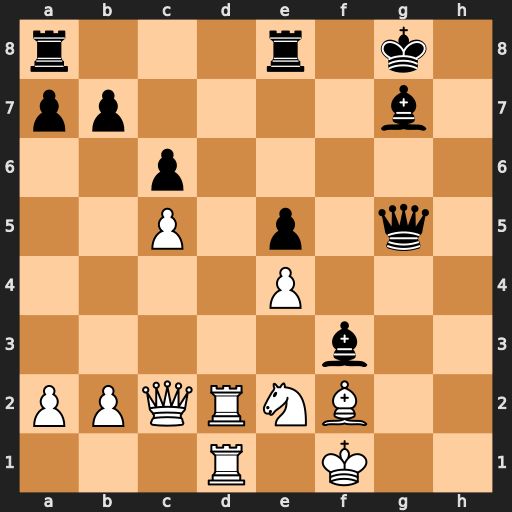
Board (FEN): r3r1k1/pp4b1/2p5/2P1p1q1/4P3/5b2/PPQRNB2/3R1K2
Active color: w
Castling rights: -
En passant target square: -
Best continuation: Qb3+ Kh8 Qxf3